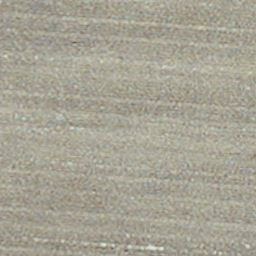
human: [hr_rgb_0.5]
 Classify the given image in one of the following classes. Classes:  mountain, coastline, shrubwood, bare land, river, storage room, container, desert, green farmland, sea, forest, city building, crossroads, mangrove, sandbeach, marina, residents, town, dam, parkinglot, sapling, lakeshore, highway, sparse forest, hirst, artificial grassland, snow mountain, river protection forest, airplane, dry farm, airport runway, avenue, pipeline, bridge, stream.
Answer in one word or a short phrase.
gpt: dry farm